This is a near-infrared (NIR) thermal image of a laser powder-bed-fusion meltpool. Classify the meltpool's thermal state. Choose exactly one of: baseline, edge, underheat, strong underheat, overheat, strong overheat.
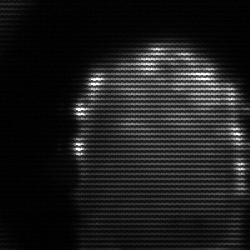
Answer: baseline